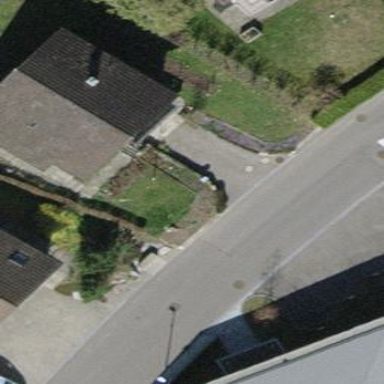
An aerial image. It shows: Detached building with gabled roof.